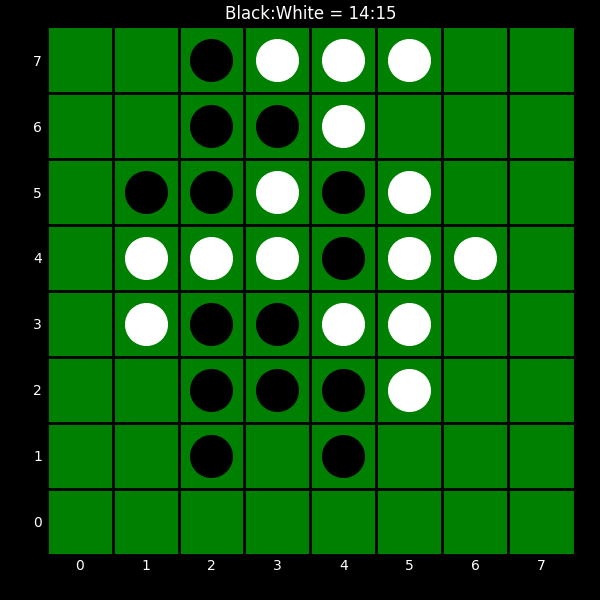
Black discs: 14
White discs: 15